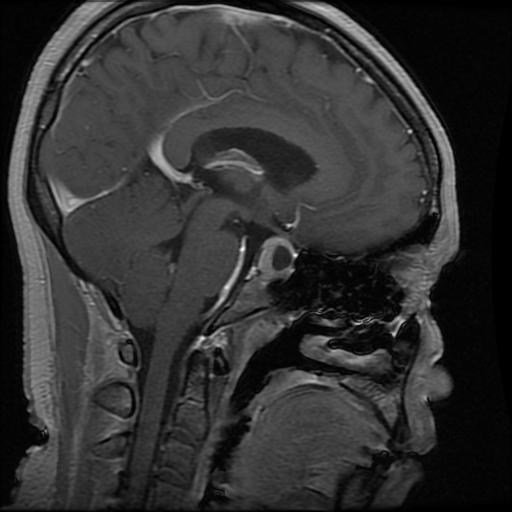
Label: pituitary